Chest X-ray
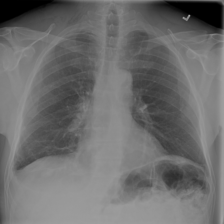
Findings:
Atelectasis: negative
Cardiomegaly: negative
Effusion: negative
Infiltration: positive
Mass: negative
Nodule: negative
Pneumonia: negative
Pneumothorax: positive
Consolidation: negative
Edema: negative
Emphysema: negative
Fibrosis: negative
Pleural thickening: negative
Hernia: negative